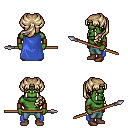
a pixel art fantasy rpg character, male body template, orc, green skin, blue cape, teal pants, white blonde princess hairstyle, leather bracers, brown shoes, spear, four views (front, back, left, right), 2x2 character sprite sheet, small pixel art, hard edges, no anti-aliasing